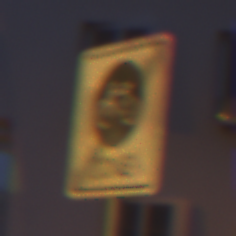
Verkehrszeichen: EndeFahrradzone
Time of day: Night
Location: Outdoor (Urban)
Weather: PartlyCloudy
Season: NotSpecified
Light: Artificial